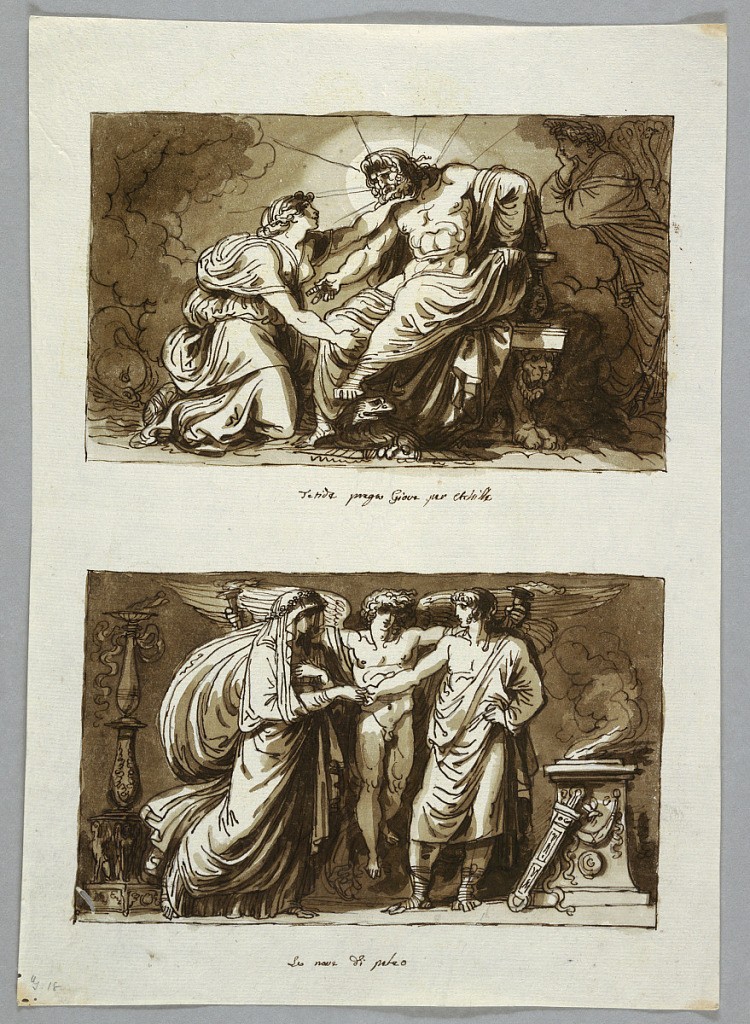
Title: Drawing
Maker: Felice Giani, Italian, 1758–1823
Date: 1795-1800
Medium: Pen,brown ink, brown wash over traces of black chalk, Paper
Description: Top: kneeling before Jupiter Thetis touches his chin with her left hand and implores him to grant success to the Trojans. Juno is shown in profile in the right rear, standing and leaning with thoughtful expression upon clouds. ''Bottom: Thetis and Peleus join hands before a flying male genius who holds torches in his extended hands. A candelabrum stands at left, an altar at right.